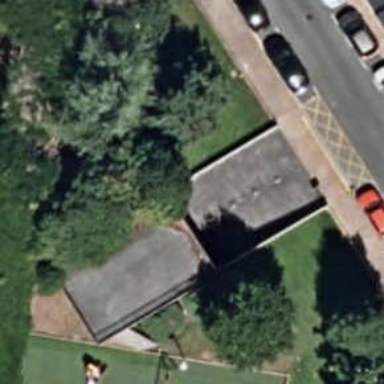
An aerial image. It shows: Parking entrance.